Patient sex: M
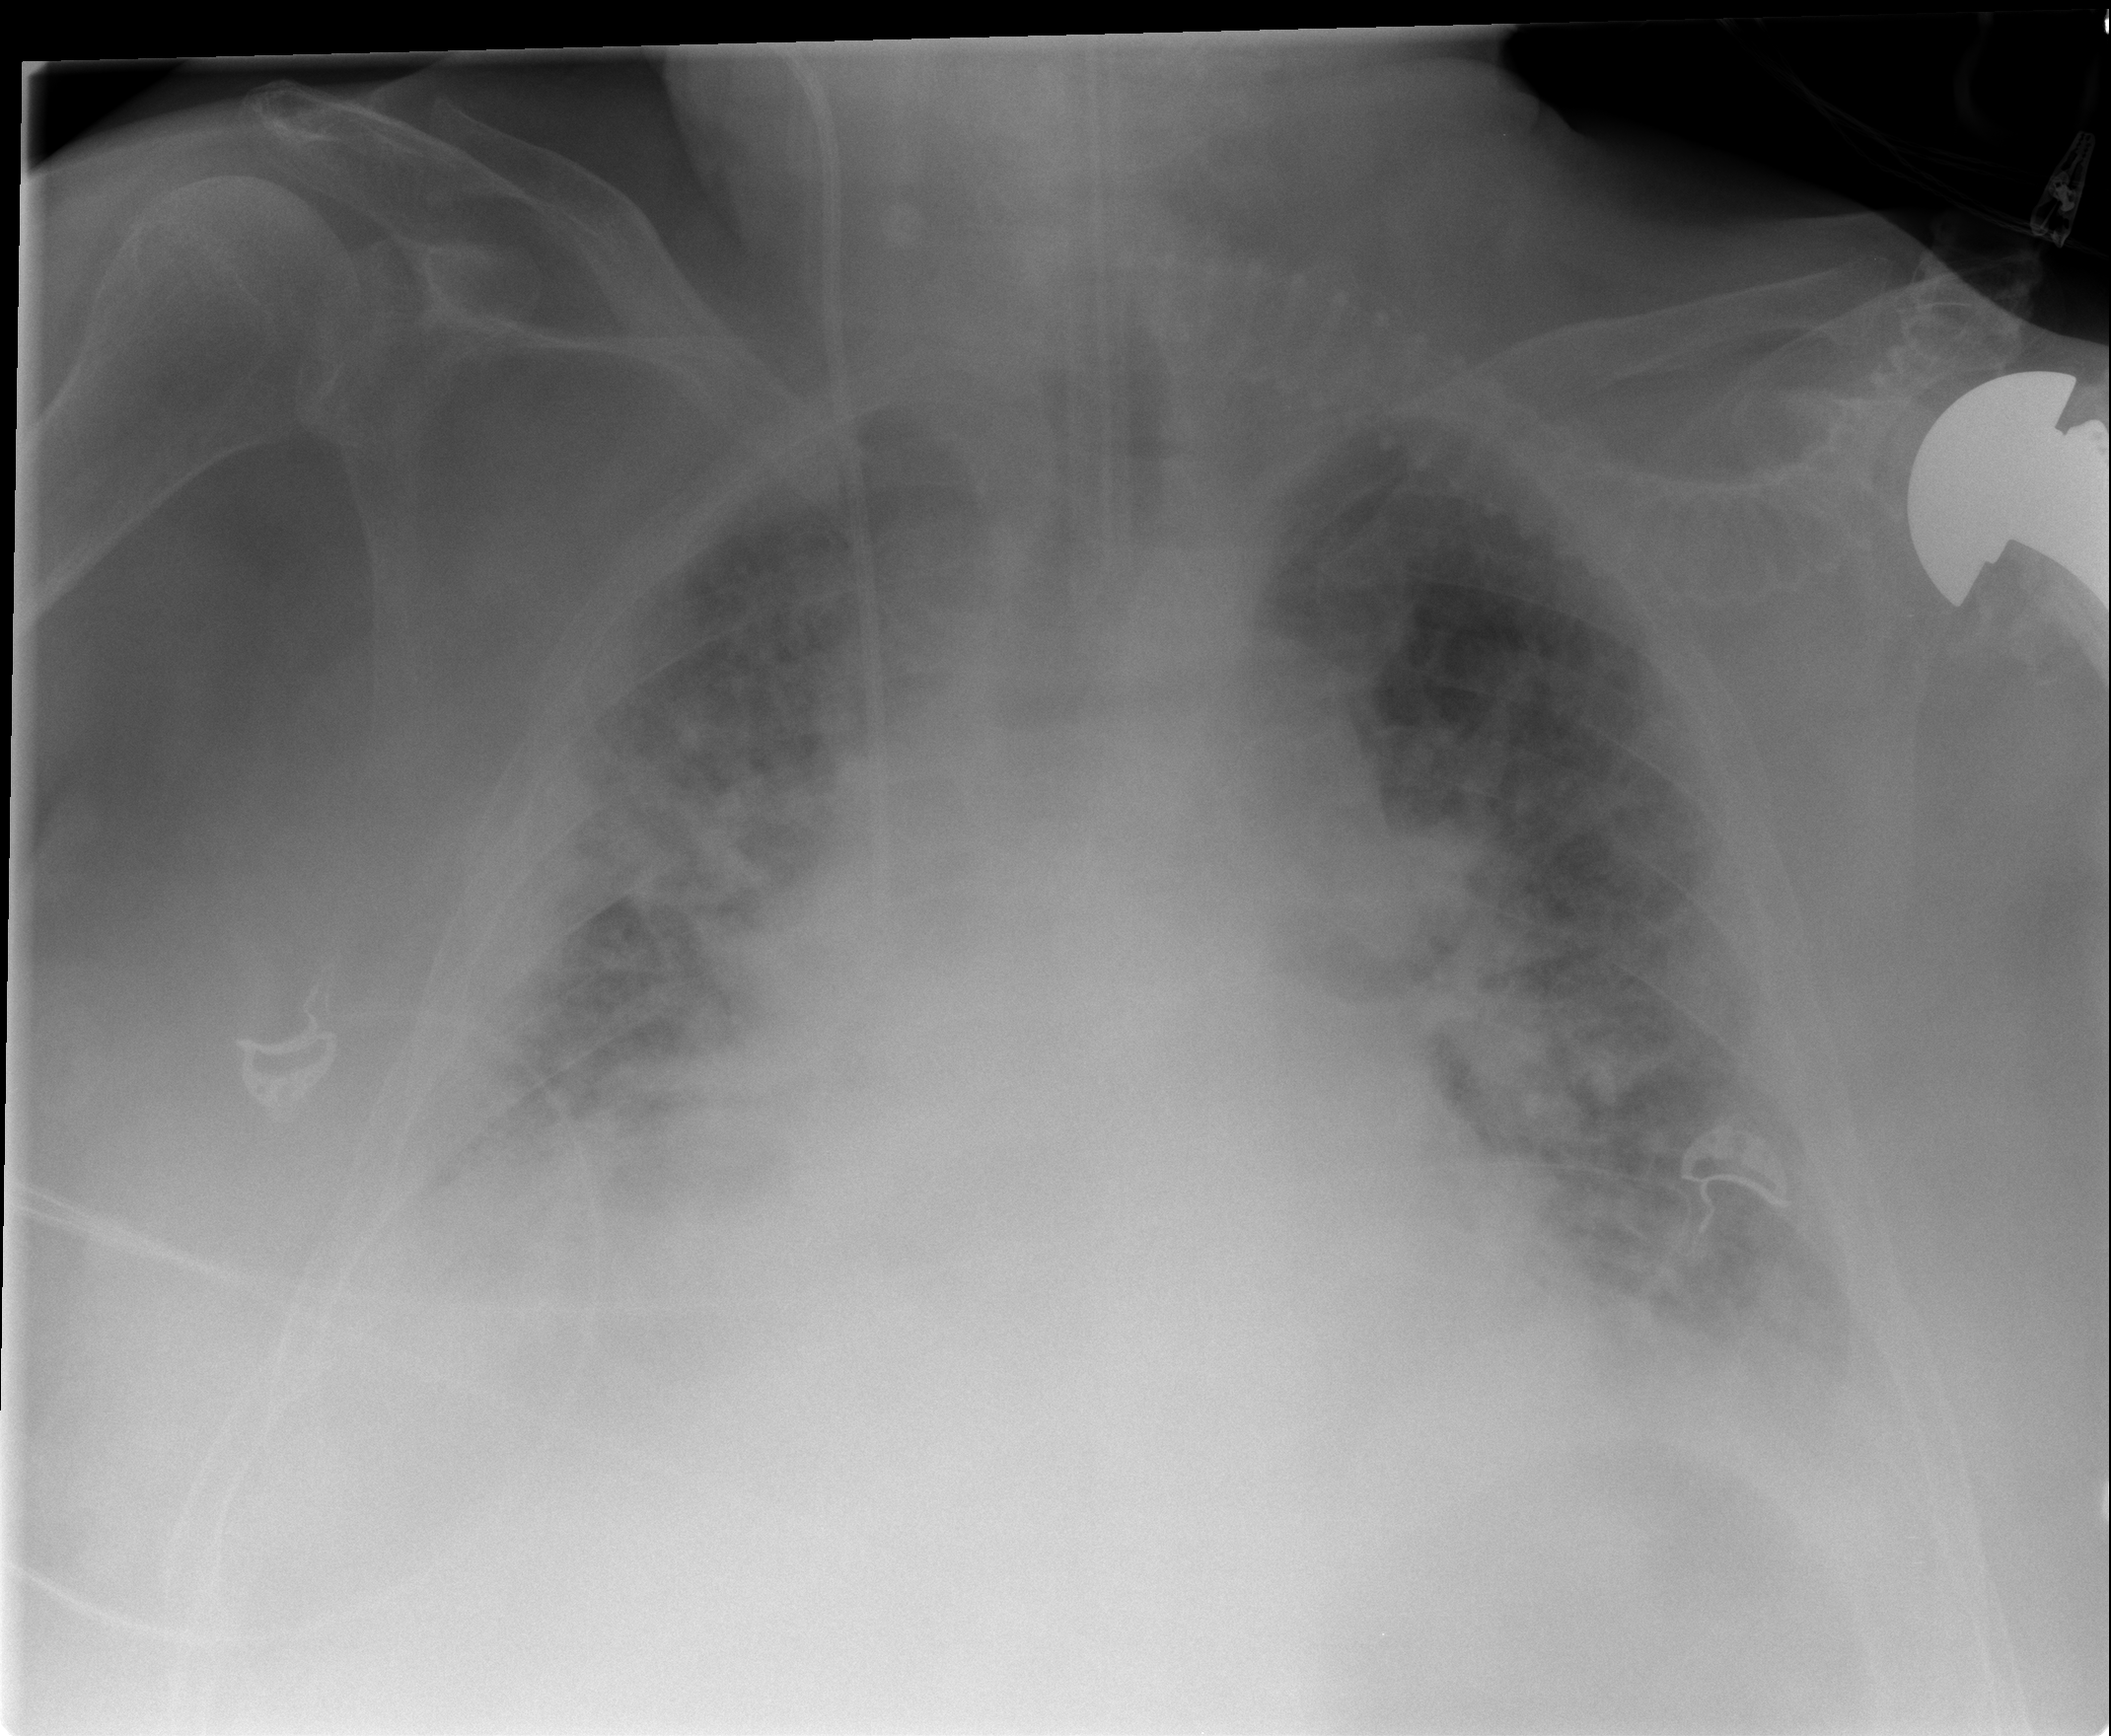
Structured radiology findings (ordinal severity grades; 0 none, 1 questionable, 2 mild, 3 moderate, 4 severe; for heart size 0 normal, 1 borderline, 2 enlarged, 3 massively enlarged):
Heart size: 0
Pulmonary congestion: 2
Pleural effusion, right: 2
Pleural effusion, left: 2
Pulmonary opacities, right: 1
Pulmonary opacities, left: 1
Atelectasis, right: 3
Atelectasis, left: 2